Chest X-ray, AP view. Patient: 49 years old, sex F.
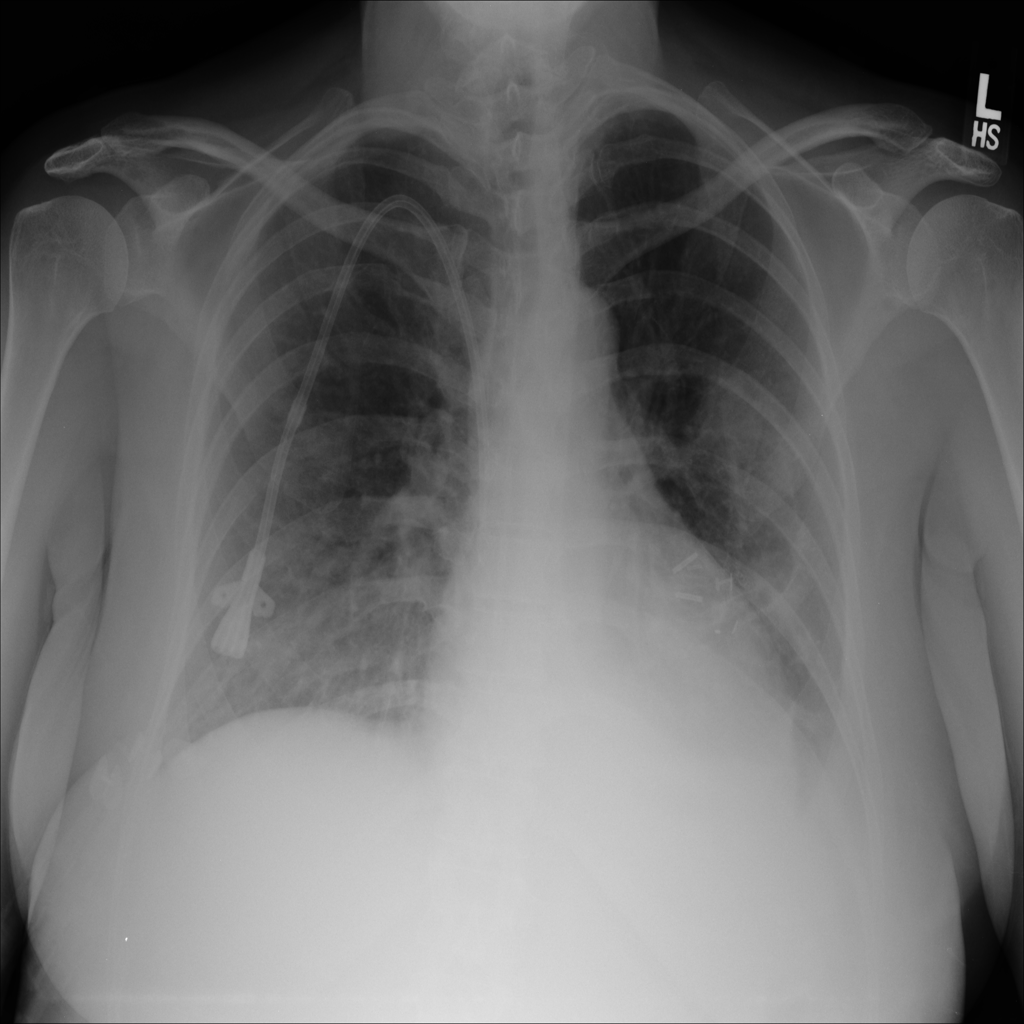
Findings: Effusion, Infiltration, Nodule